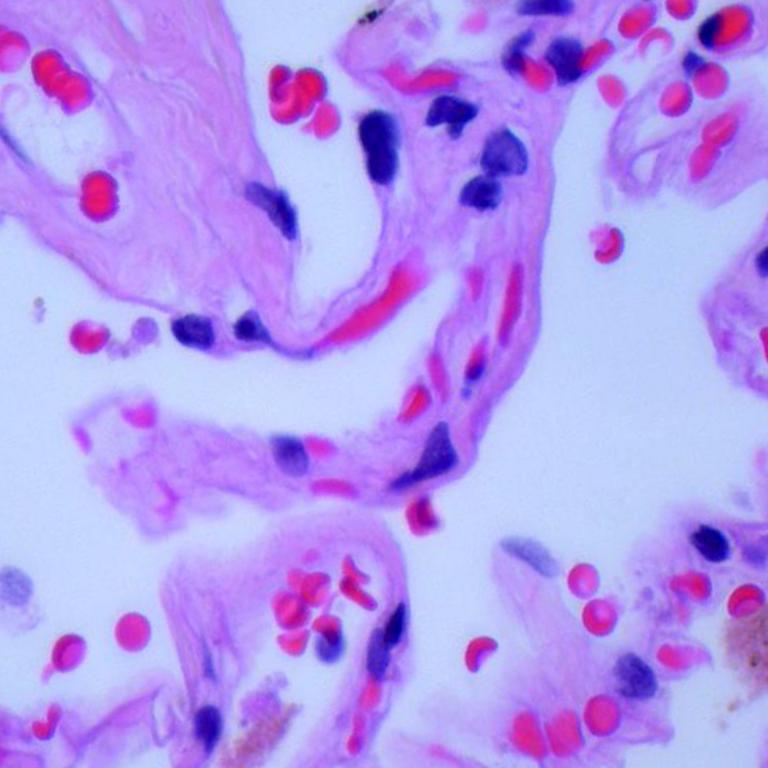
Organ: lung
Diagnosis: benign